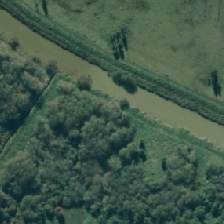
Land cover: deciduous_hardwood